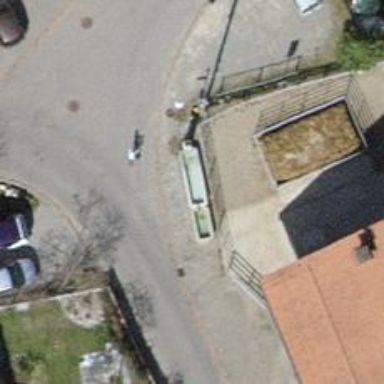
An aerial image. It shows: Drinking water fountain.